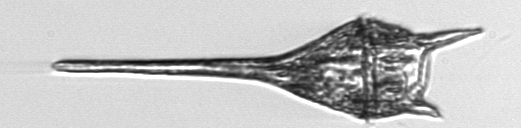
Label: Tripos_lineatus